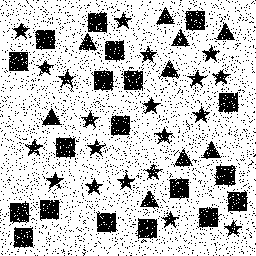
Squares: 19
Triangles: 9
Stars: 20
Total shapes: 48